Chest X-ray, AP view. Patient: 18 years old, sex F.
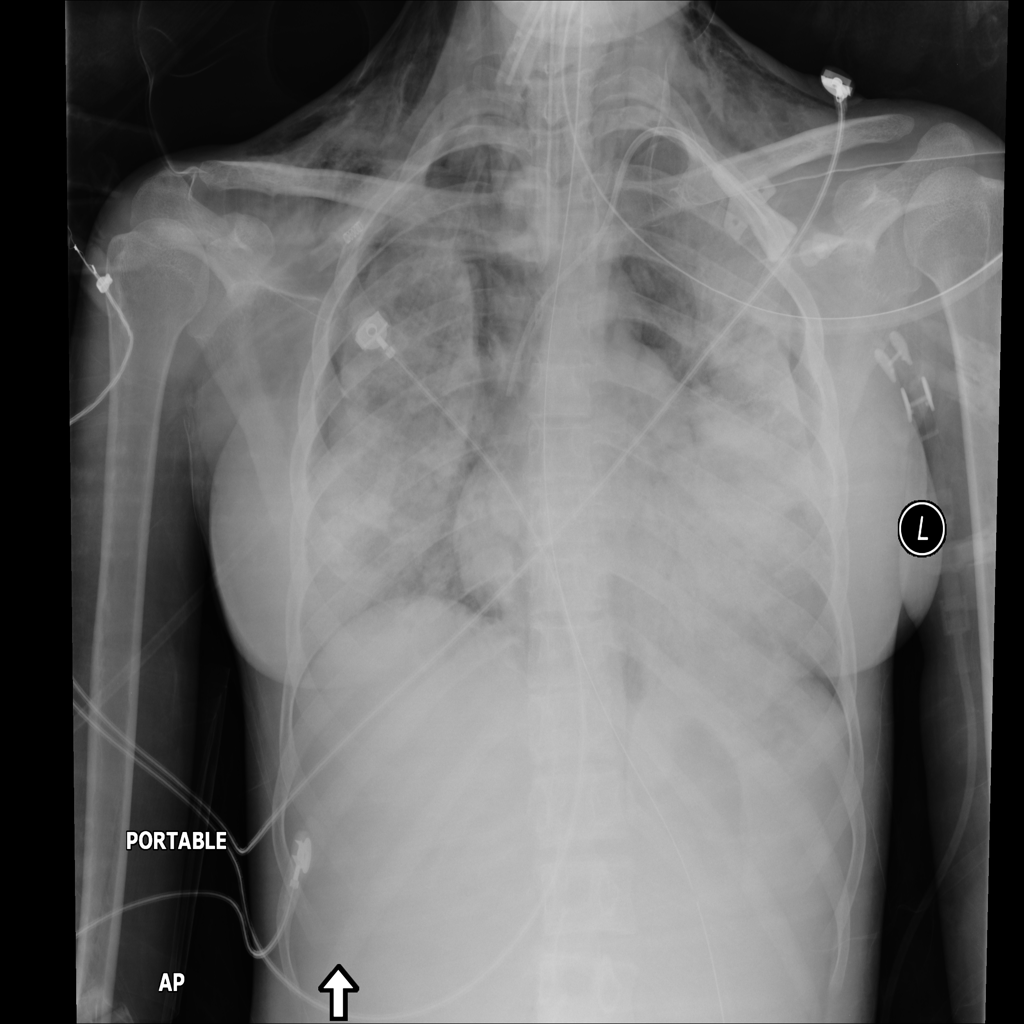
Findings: Pneumothorax